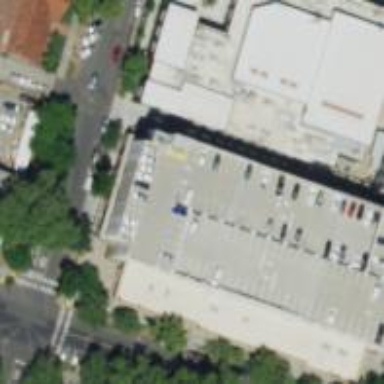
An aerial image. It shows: Multi-storey parking facility.